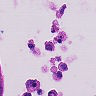
Metastatic tissue present: yes